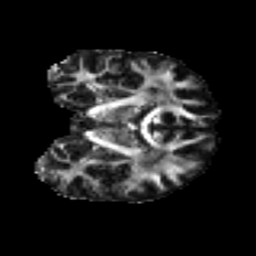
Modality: FA
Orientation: coronal
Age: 46
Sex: male
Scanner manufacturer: ge
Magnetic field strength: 3 T
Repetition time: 7.8 s
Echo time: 0.061 s